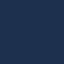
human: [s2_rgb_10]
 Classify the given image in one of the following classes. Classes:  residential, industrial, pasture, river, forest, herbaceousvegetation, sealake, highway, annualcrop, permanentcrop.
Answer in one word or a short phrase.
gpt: SeaLake